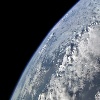
Label: cloud